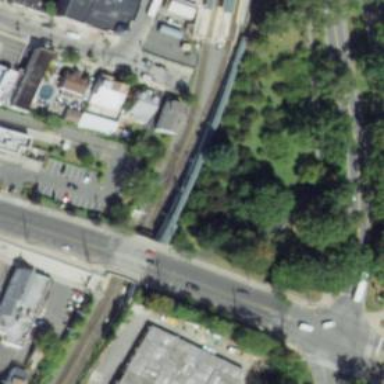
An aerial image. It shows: Light rail railway with electrified contact line.